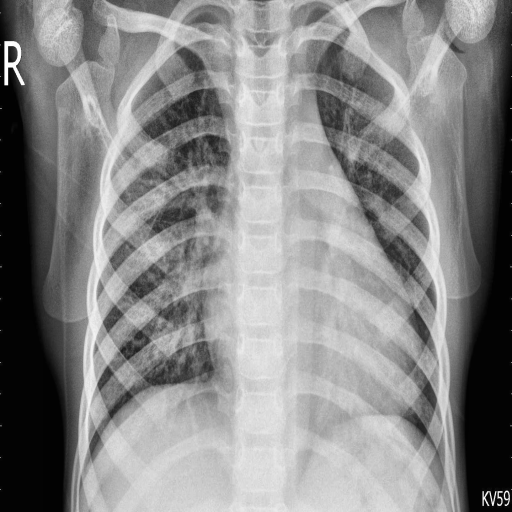
Finding: PNEUMONIA